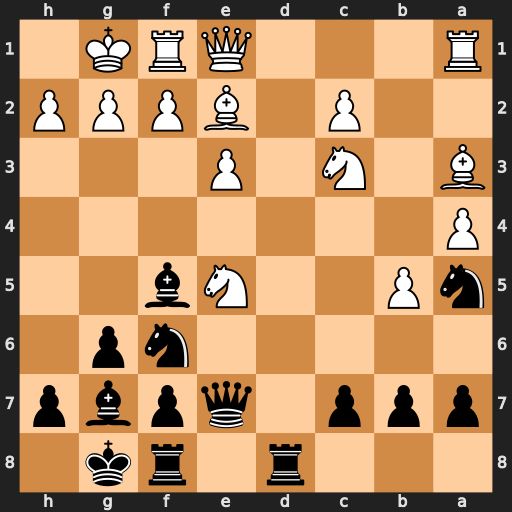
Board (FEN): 3r1rk1/ppp1qpbp/5np1/nP2Nb2/P7/B1N1P3/2P1BPPP/R3QRK1
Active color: b
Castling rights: -
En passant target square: -
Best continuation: Qxe5